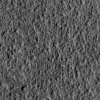
Atmospheric dust classification: not_dusty